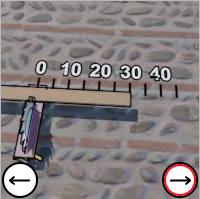
Task: length
Answer: 30
First scale value: 10.0